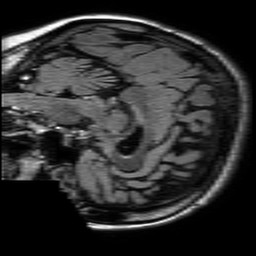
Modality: FLAIR
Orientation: sagittal
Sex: female
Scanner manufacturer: philips
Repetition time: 11 s
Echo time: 0.125 s